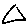
Label: triangle